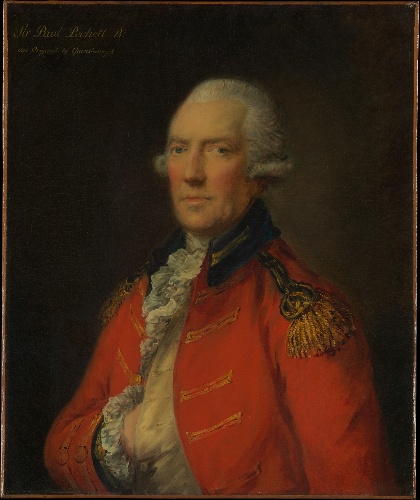
Title: Lieutenant Colonel Paul Pechell (1724–1800)
Artist: Thomas Gainsborough
Artist bio: British, Sudbury 1727–1788 London
Object type: Painting
Classification: Paintings
Medium: Oil on canvas
Dimensions: 30 1/8 x 25 1/8 in. (76.5 x 63.8 cm)
Department: European Paintings
Credit line: Gift of Mr. and Mrs. Harry Payne Bingham Jr., 1990
Accession year: 1990
Repository: Metropolitan Museum of Art, New York, NY
Tags: Men|Portraits